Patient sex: F
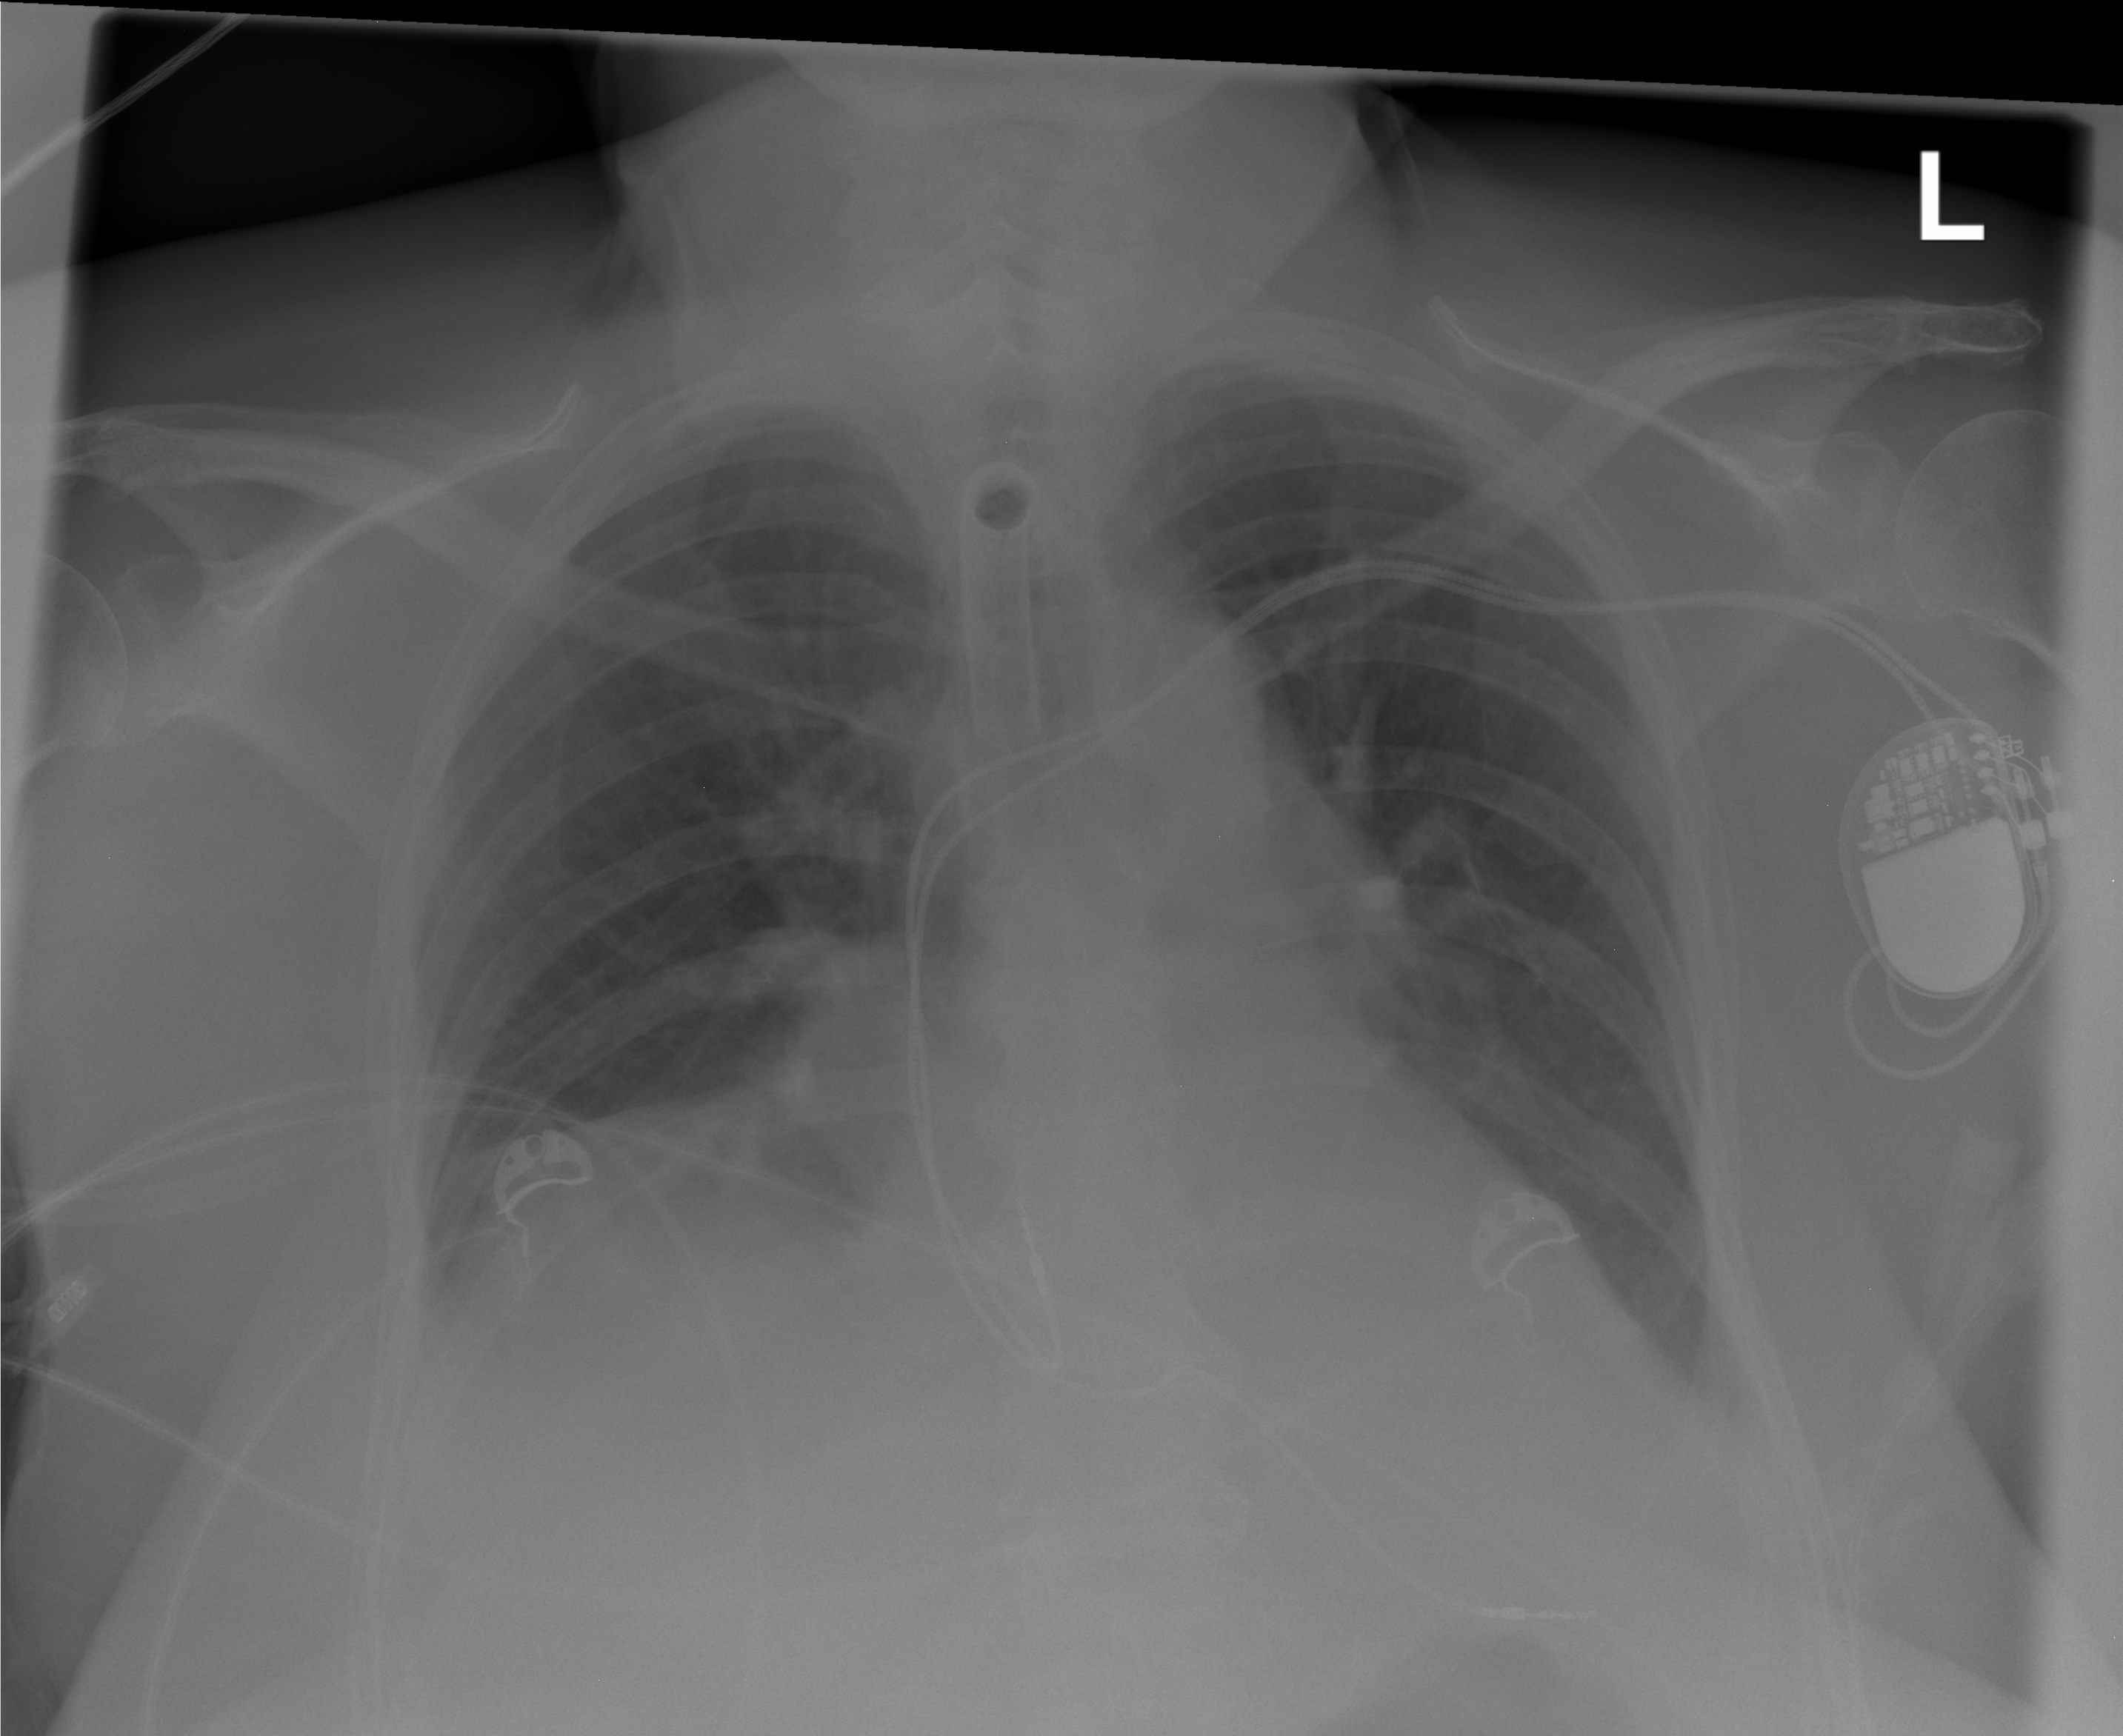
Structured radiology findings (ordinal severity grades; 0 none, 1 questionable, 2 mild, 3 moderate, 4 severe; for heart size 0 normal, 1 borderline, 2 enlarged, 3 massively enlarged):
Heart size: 0
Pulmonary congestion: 0
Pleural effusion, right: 0
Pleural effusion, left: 2
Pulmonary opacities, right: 0
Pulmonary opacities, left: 0
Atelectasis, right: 2
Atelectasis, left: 2